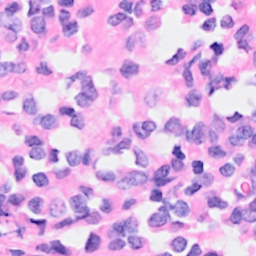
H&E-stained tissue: Breast